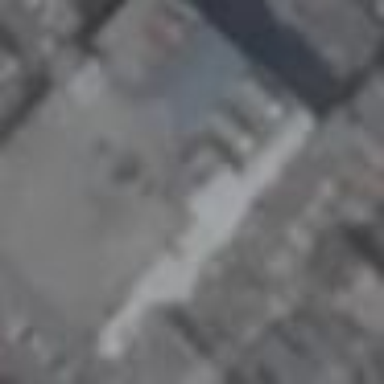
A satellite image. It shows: Mall building.